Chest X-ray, AP view. Patient: 43 years old, sex F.
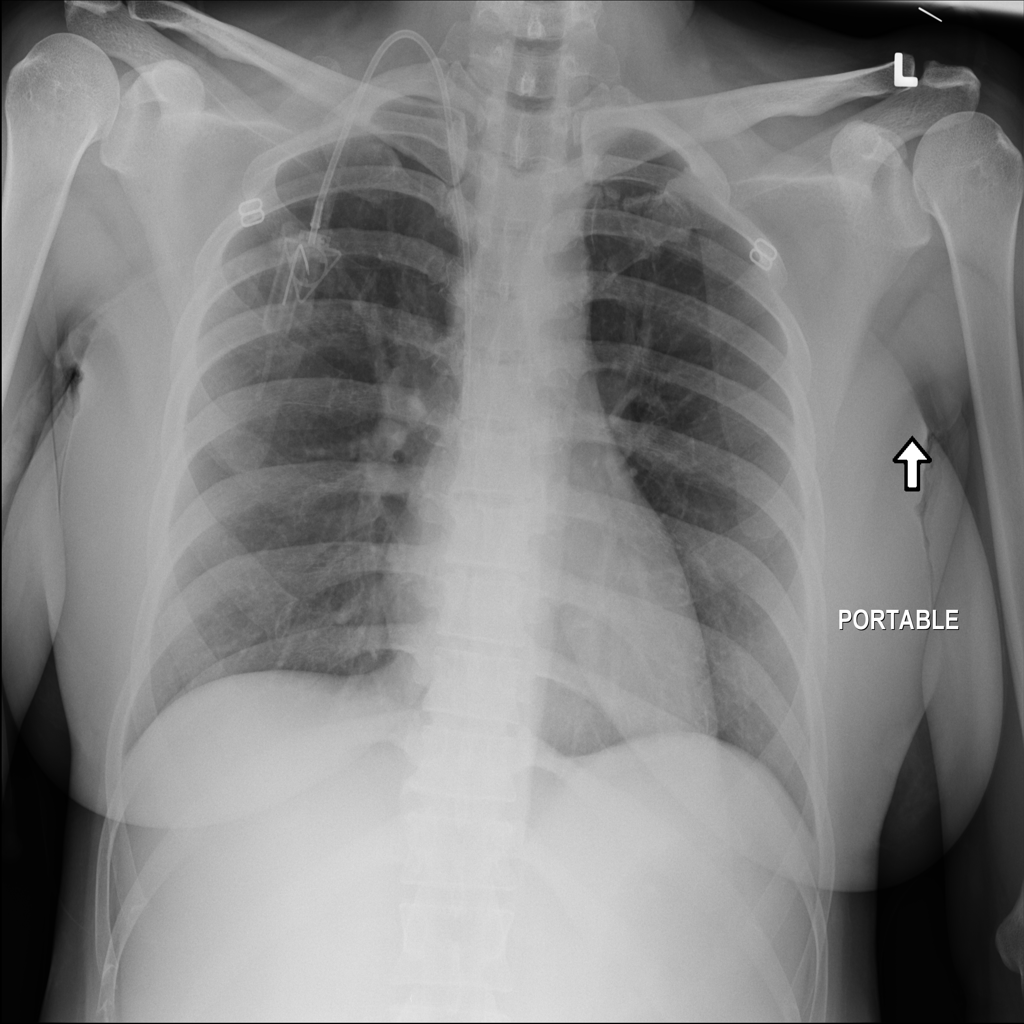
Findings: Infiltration